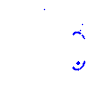
Particle: kaon